Question: Although I haven't actually used it, I've seen pictures of the WWDC 2012 app in which it appears each workshop was given its own location on an event map. Is this simply a UIImage with a pin drop?

I also found this local mapping startup: <URL>
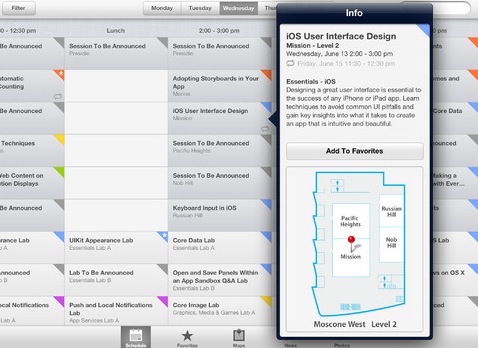
Answer: The total number of venues at WWDC is always pretty small -- perhaps around 20 including the labs. And there are only three floors in Moscone West. You could certainly do that sort of map with a set of three images and a pin superimposed in the correct location for each venue. That seems like the simple solution.